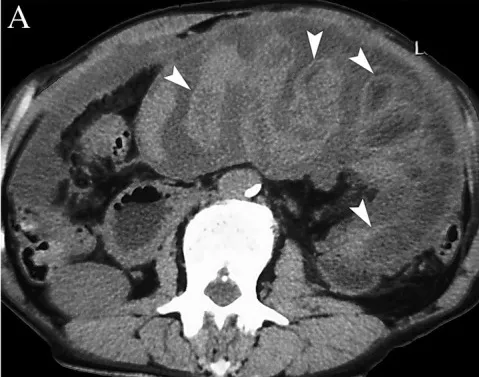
CT scan showed the small bowel wall thickening and membrane covering the small bowels (arrowhead), and the ascites has greatly diminished.
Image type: radiology (ct)